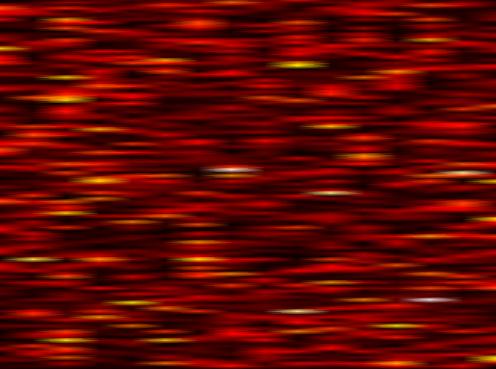
Label: WOLA